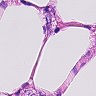
Metastatic tissue present: yes